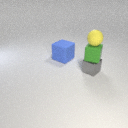
small yellow rubber sphere above small green rubber cube